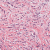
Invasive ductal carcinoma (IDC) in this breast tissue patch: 1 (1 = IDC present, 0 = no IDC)